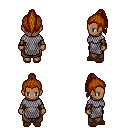
a pixel art fantasy rpg character, female body template, human, dark skin, chain mail, robe skirt, brunette long topknot hairstyle, leather bracers, brown slippers, four views (front, back, left, right), 2x2 character sprite sheet, small pixel art, hard edges, no anti-aliasing